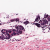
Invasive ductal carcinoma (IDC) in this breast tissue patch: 0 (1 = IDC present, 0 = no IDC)